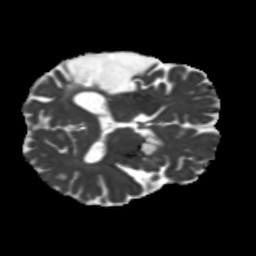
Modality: MD
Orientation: axial
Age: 66
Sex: male
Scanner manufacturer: siemens
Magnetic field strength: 3 T
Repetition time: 5.25 s
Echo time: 0.08 s